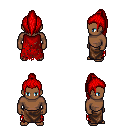
a pixel art fantasy rpg character, male body template, human, dark skin, red tattered cape, robe skirt, red long topknot hairstyle, four views (front, back, left, right), 2x2 character sprite sheet, small pixel art, hard edges, no anti-aliasing